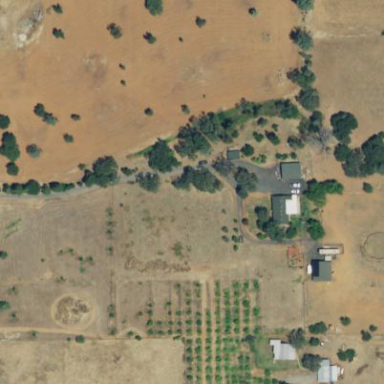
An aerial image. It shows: Orchard.